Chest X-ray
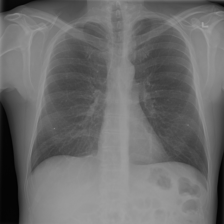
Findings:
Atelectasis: negative
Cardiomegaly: negative
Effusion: negative
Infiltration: negative
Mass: negative
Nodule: negative
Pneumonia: negative
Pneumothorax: negative
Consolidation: negative
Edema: negative
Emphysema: negative
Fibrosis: negative
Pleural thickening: negative
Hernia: negative